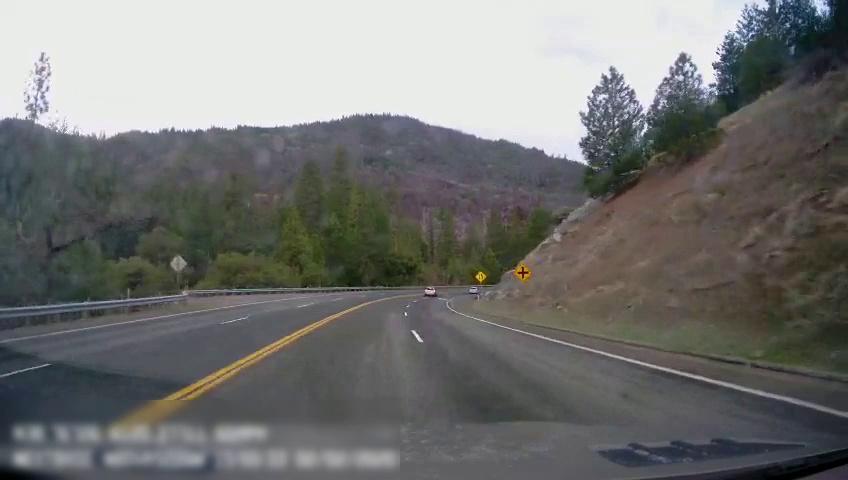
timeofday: Day
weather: Sunny
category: Drivable Space
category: Vehicles | Car
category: Vehicles | SUV
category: Lanes | Current Lane
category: Lanes | Current Lane
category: Lanes | Alternate Lane
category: Lanes | Alternate Lane
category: Lanes | Alternate Lane
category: Traffic | Signs
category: Traffic | Signs